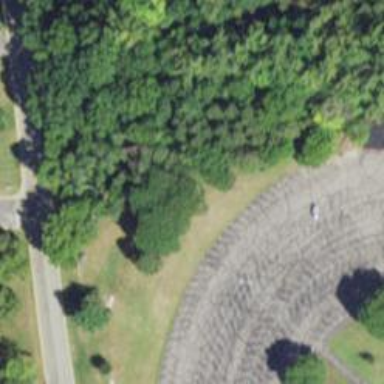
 perfect for leisurely sports activities."